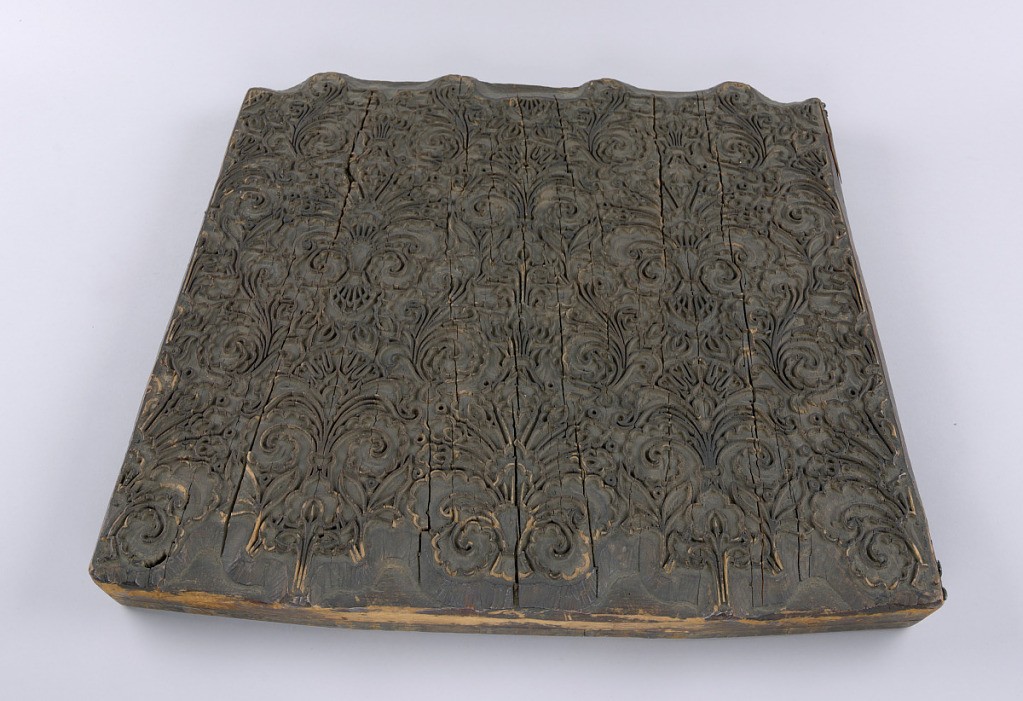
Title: Wood block
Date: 1840s
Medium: Wood
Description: Drop-repeating, close set design of conventional, symmetrical foliate motifs. Very probably for a one-color paper.